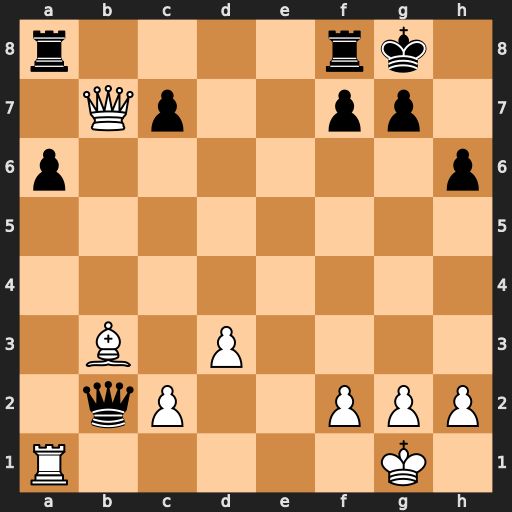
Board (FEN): r4rk1/1Qp2pp1/p6p/8/8/1B1P4/1qP2PPP/R5K1
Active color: w
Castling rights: -
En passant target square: -
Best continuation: Bxf7+ Rxf7 Qxb2